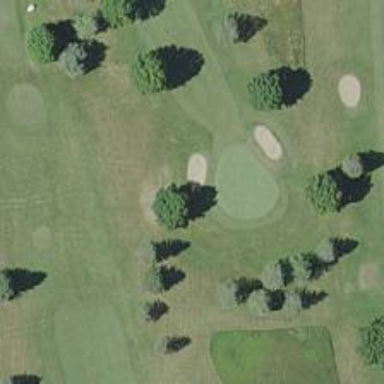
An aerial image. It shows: View of golf hole.